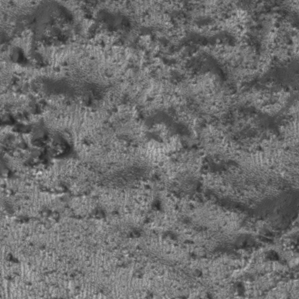
Label: frost